You are looking at the short-time Fourier spectrogram of a rotating shaft's vibration signal. Classify the rotor condition as one of: normal, misalignment, unbalance, looseness.
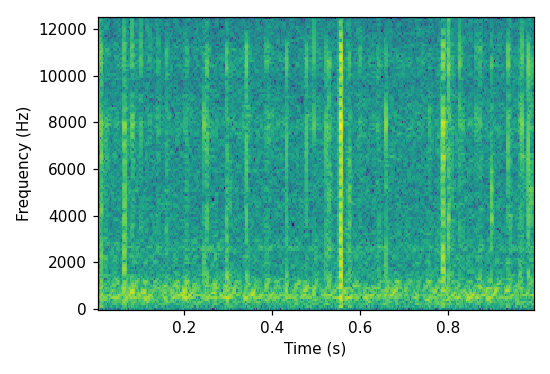
Answer: normal